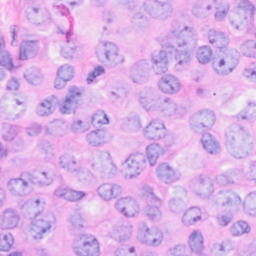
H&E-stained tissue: Breast